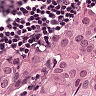
Metastatic tissue present: yes